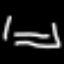
Label: line